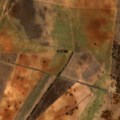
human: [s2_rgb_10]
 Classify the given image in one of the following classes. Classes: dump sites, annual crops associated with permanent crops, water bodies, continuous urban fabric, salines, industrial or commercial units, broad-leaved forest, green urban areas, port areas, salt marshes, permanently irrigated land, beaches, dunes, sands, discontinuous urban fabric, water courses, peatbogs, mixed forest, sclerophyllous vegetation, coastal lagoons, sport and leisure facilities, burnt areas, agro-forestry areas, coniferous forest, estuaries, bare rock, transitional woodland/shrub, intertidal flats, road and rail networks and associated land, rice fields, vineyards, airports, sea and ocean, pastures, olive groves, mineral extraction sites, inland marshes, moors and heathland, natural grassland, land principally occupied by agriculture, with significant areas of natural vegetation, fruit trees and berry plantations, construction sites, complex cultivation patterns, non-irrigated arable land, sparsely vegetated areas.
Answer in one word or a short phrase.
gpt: non-irrigated arable land, permanently irrigated land